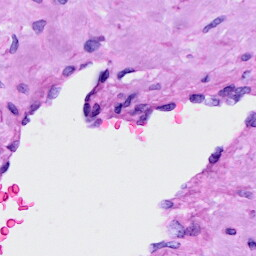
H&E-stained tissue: Cervix